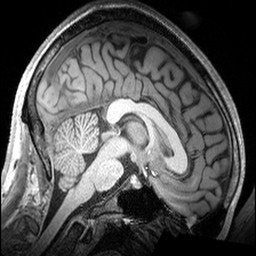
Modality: T1w
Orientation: sagittal
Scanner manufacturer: siemens
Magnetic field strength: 3 T
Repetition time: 2.53 s
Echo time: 0.00299 s